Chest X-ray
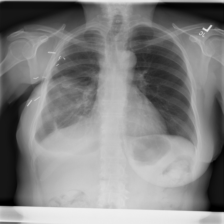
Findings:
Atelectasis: negative
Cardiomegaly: negative
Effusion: positive
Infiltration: negative
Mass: negative
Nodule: positive
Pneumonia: negative
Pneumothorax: negative
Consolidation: negative
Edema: negative
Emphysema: negative
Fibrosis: negative
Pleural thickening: positive
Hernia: negative